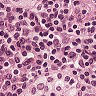
Metastatic tissue present: no